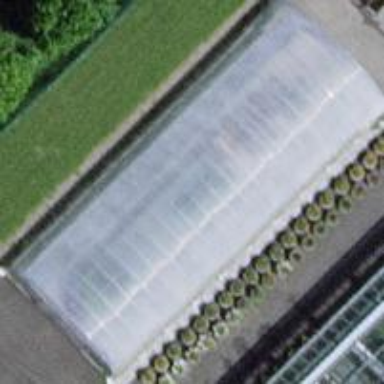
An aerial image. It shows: Greenhouse used for horticulture.